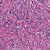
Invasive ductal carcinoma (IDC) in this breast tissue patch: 1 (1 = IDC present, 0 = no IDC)